Aerial crown-view tile of a tropical tree (Barro Colorado Island, Panama), acquired 20250217:
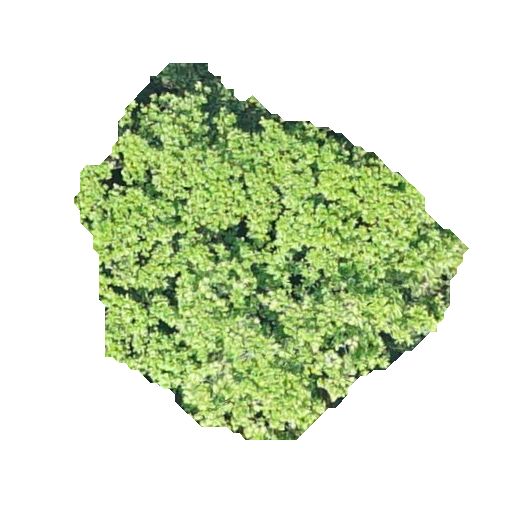
Species: Anacardium excelsum
GBIF accepted scientific name: Anacardium excelsum
Crown area: 139.12 m²